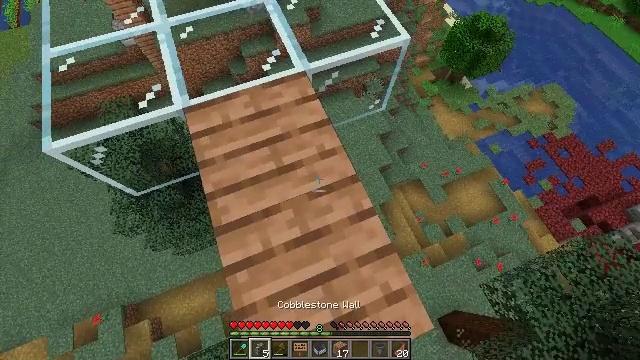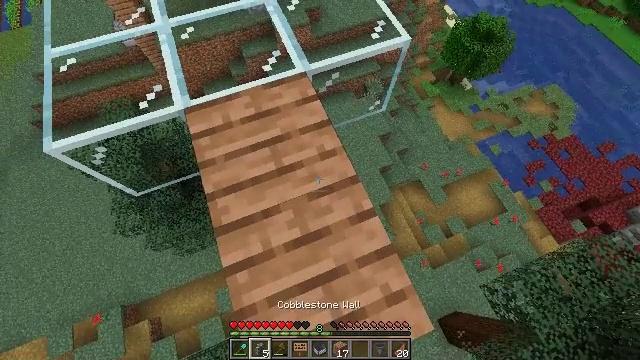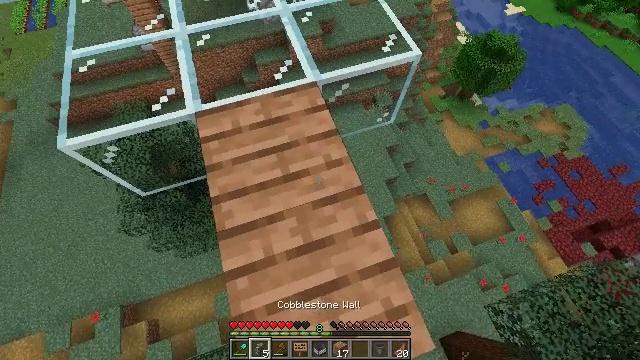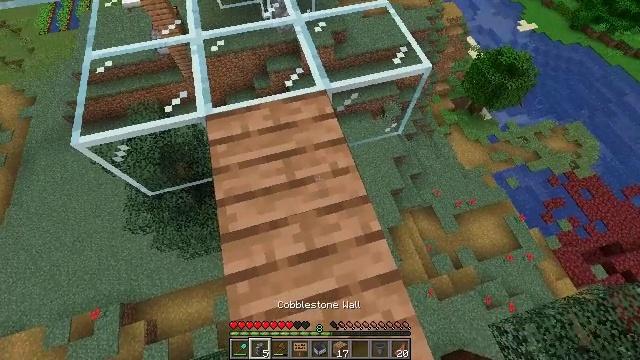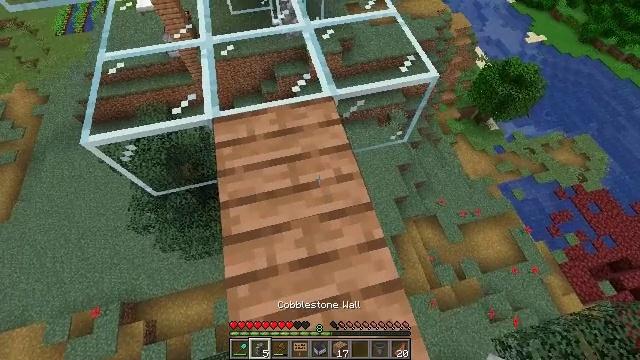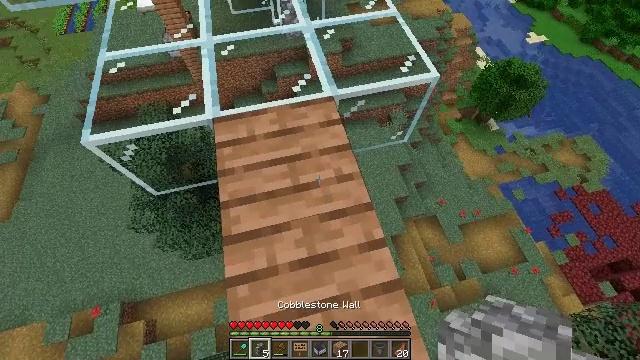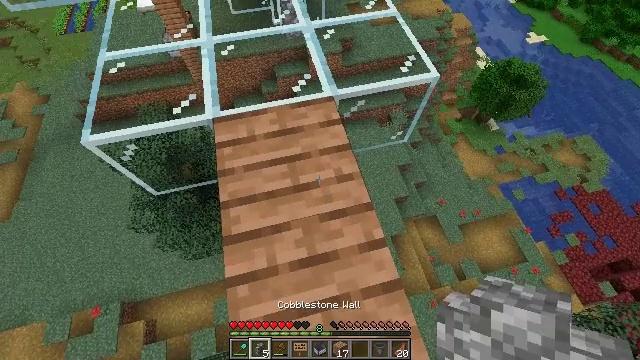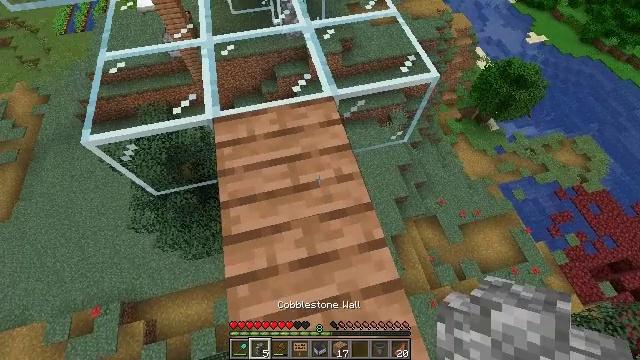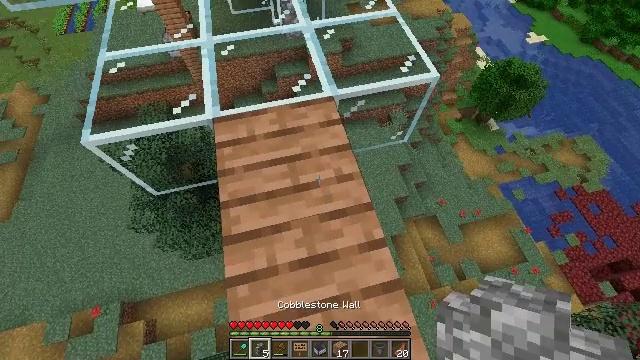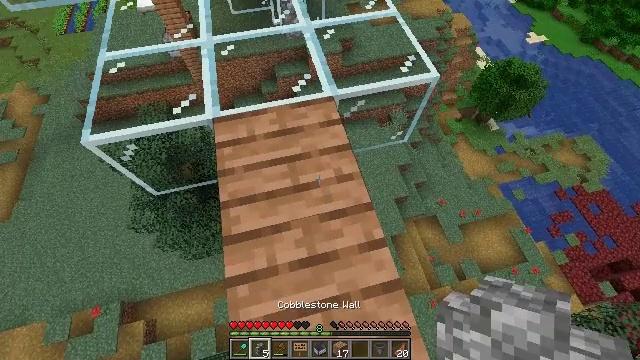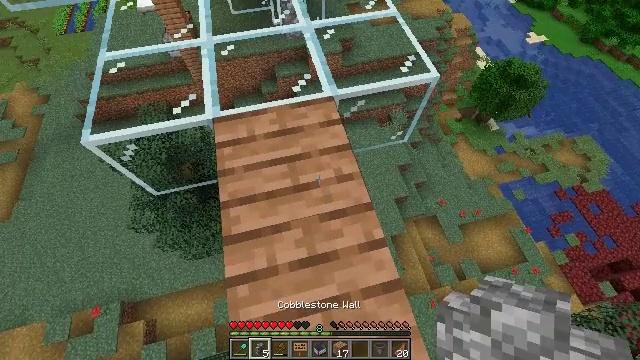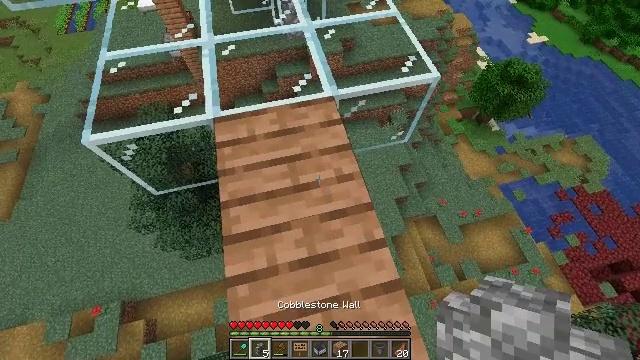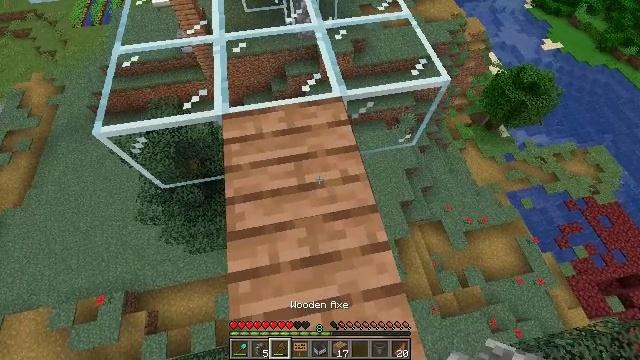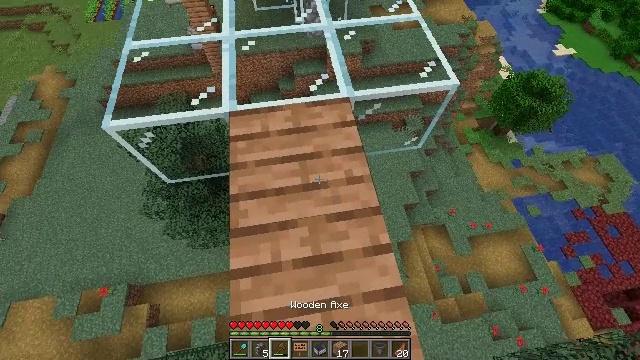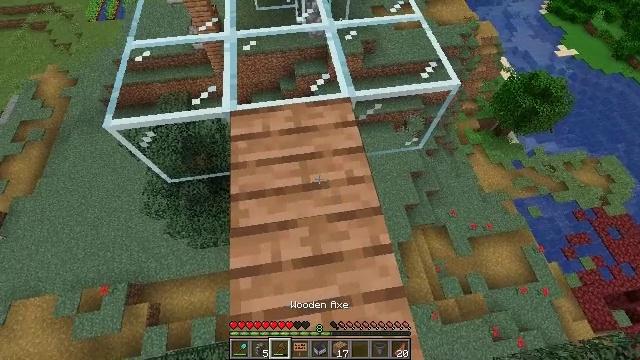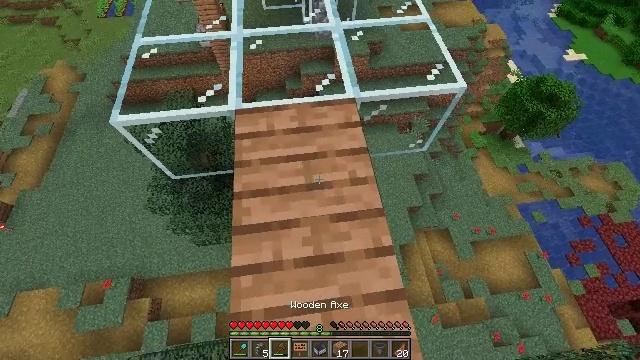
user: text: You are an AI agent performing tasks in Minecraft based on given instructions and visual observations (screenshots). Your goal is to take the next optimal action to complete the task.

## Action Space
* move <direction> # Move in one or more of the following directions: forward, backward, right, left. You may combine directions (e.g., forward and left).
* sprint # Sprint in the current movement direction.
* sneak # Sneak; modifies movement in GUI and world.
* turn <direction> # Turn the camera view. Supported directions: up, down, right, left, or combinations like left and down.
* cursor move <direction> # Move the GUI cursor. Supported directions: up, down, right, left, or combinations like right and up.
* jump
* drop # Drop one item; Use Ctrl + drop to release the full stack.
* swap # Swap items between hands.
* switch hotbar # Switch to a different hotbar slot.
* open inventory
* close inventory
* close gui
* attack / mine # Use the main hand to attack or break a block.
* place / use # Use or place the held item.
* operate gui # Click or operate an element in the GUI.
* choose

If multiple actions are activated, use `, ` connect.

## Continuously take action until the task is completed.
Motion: motion action
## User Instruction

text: Attack the jungle planks to collect them.
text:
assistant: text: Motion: no_op
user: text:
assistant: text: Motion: turn left and up
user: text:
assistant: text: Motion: turn left and up
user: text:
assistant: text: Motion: turn left and up
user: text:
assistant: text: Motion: no_op
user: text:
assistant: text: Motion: no_op
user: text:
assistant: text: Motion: no_op
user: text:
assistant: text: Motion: no_op
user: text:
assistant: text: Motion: no_op
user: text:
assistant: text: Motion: no_op
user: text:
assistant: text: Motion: no_op
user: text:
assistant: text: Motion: turn left
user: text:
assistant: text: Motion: turn left
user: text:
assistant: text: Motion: no_op
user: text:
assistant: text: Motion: turn left
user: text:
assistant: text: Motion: turn left
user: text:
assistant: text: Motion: turn left
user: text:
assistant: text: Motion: no_op
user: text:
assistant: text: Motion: no_op
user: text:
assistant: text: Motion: no_op
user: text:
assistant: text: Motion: attack / mine
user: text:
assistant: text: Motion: attack / mine
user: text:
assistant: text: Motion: attack / mine
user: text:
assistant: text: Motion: attack / mine
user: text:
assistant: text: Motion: attack / mine
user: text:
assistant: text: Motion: attack / mine
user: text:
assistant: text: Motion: attack / mine
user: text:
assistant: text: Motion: attack / mine
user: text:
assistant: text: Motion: attack / mine
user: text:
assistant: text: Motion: attack / mine